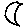
Label: moon